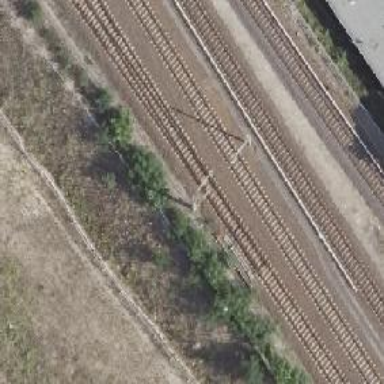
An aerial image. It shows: Catenary mast for power lines.